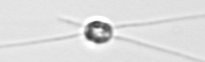
Label: Chaetoceros_danicus